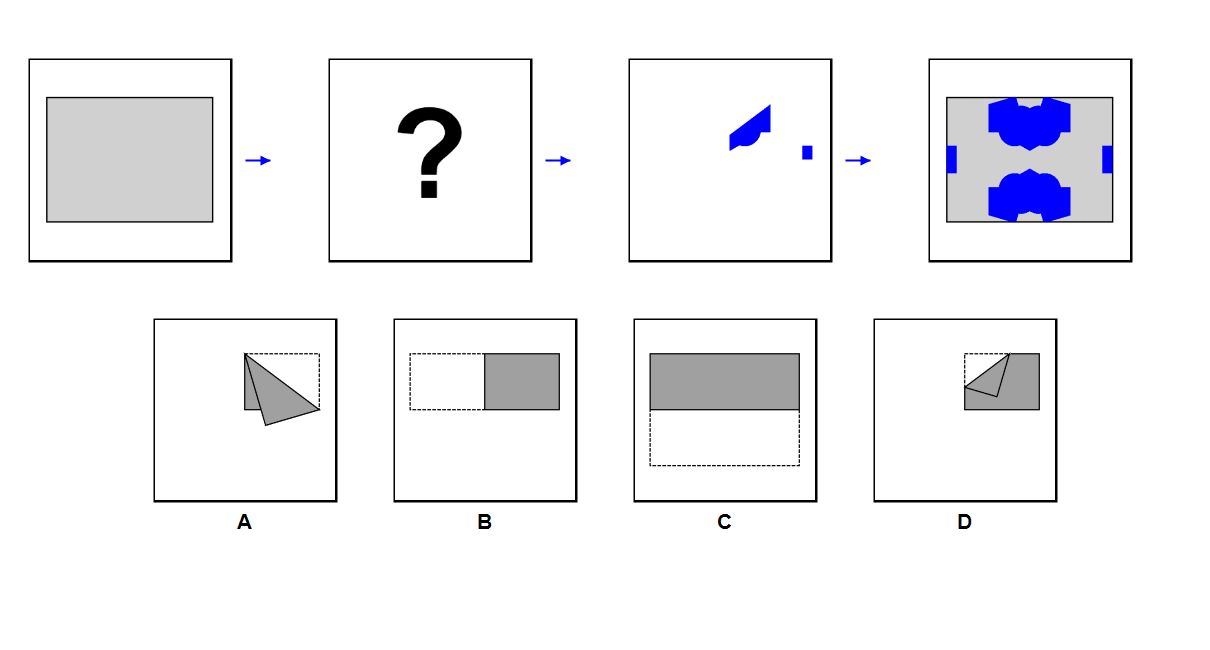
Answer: A